Question: I discovered the package which I intended to use for precipitation data analysys and I found the function 'consistencyplot()' which I think is amazing.
'''
> library(nsRFA)
> data(hydroSIMN)
> head(annualflows)
cod anno dato
1 1 <PHONE>
2 1 <PHONE>
3 1 <PHONE>
4 1 <PHONE>
5 1 <PHONE>
6 1 <PHONE>
> y <- annualflows["anno"][,]
> cod <- annualflows["cod"][,]
> consistencyplot(y,cod)
'''

But I couldn't make it work with other data but the example given in the package example manual ('vignette("nsRFA_ex01", package="nsRFA")'). So I tried to replicate the plot using ggplot but sadly I am lost.
I found it hard to give an meaningful example but using the data from the example above can anyone suggest any idea?
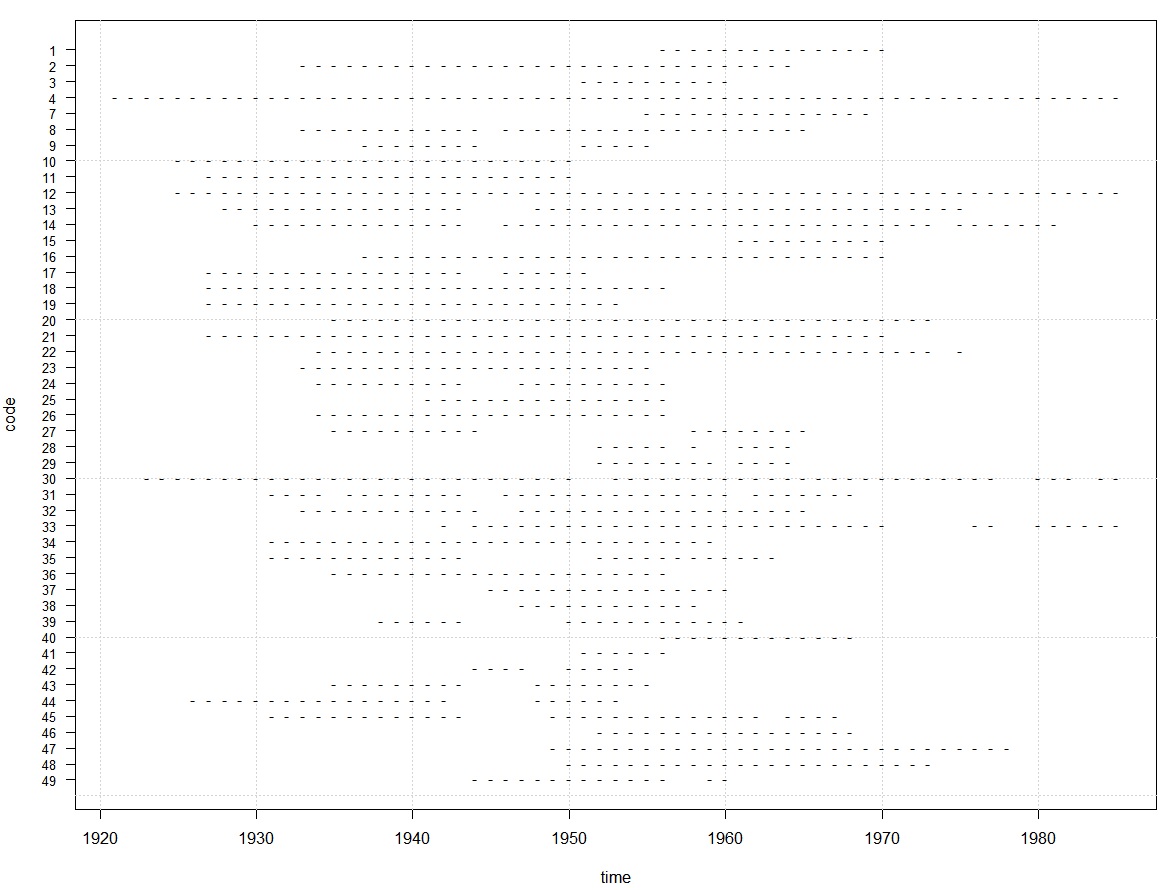
Answer: You could do it like this:
'''
library(ggplot2)
library(dplyr)
annualflows %>% ggplot(aes(x = anno, y = cod)) +
geom_point(
shape = 45,
size = 5,
col = "blue"
) +
scale_y_reverse(
breaks = seq(10, 50, by = 10)
) +
scale_x_continuous(breaks = seq(1920, 1980, by = 10)) +
labs(
x = "Year",
y = "Code"
) +
theme(
panel.background = element_blank(),
panel.border = element_rect(fill = NA),
text = element_text(size = 10),
panel.grid.major.x = element_line(color = "grey80"),
panel.grid.major.y = element_line(color = "grey80")
)
'''
<URL>